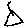
Label: triangle